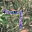
Label: 7